Milling tool wear sample.
Tool blade image: 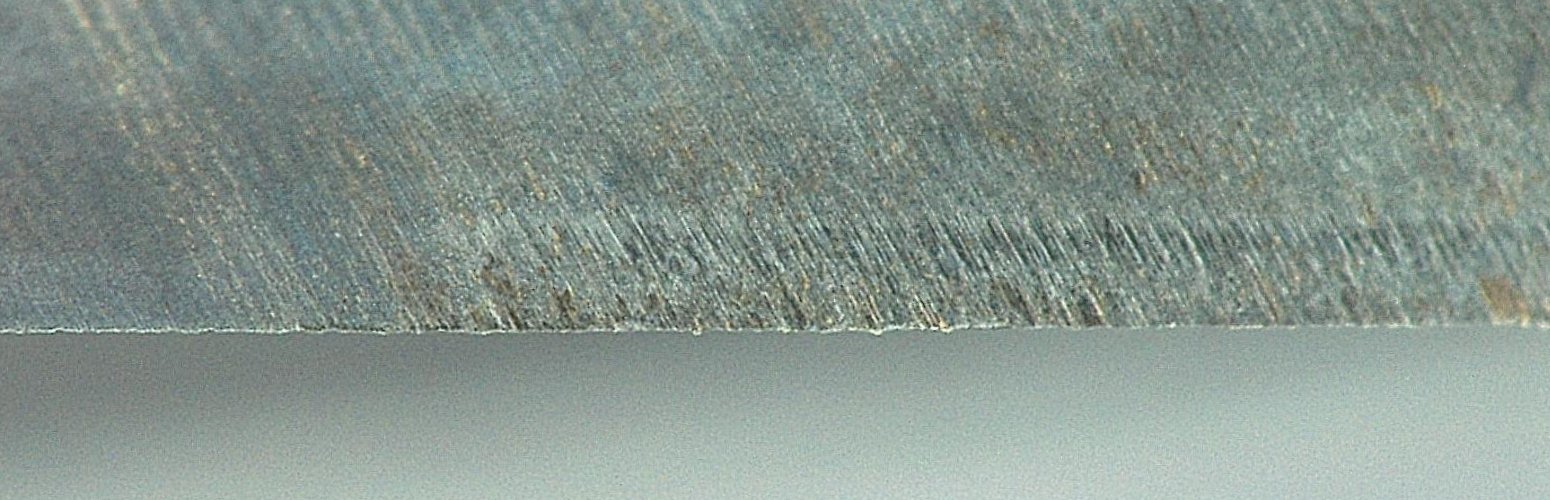
Chip image: 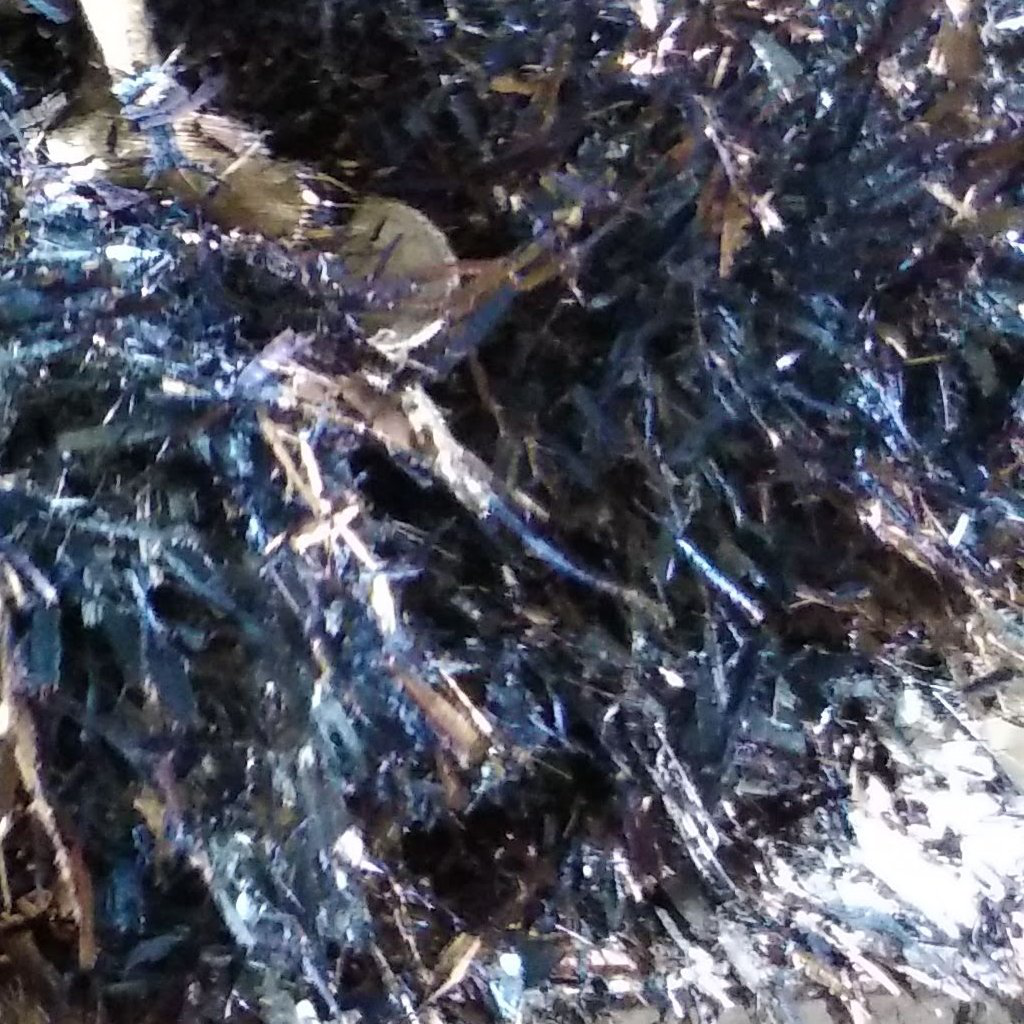
Workpiece image: 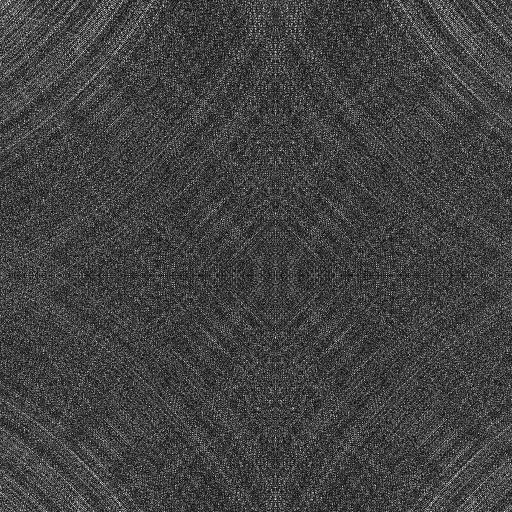
Tool wear state: sharp
Gaps: 0
Flank wear: 33.67
Overhang: 16.02
Force-signal Mel-spectrograms (X, Y, Z axes): 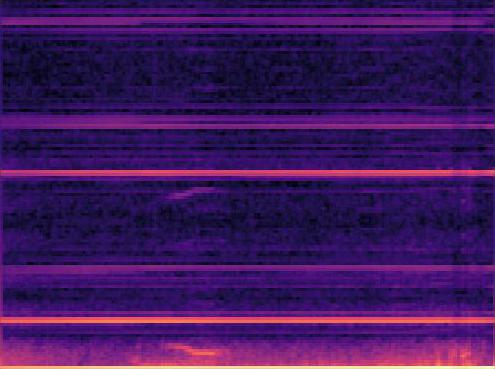 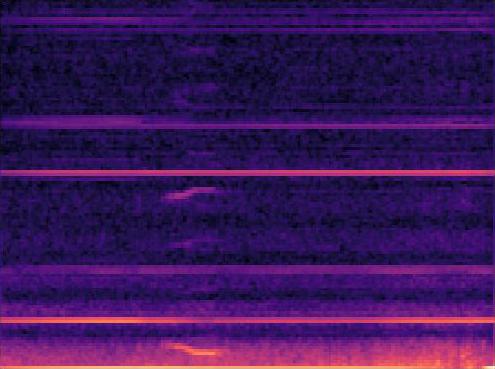 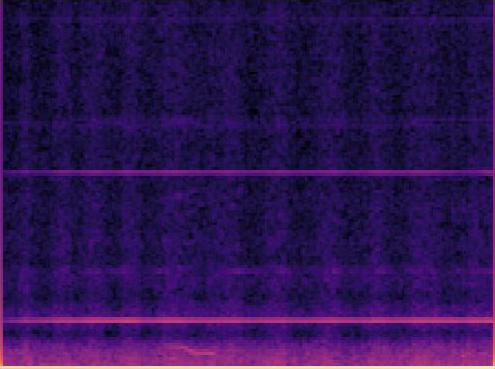
Force-signal scalograms (X, Y, Z axes): 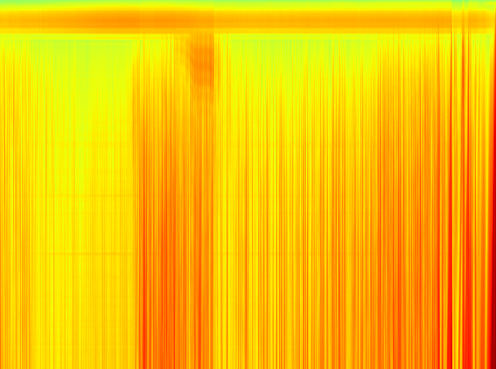 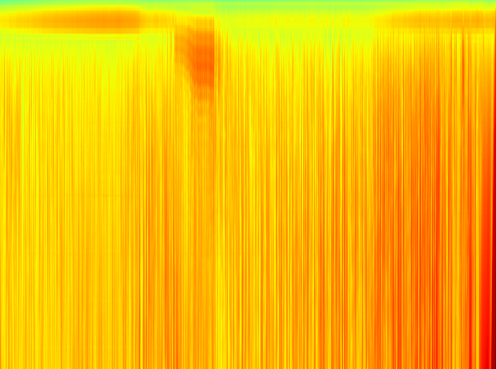 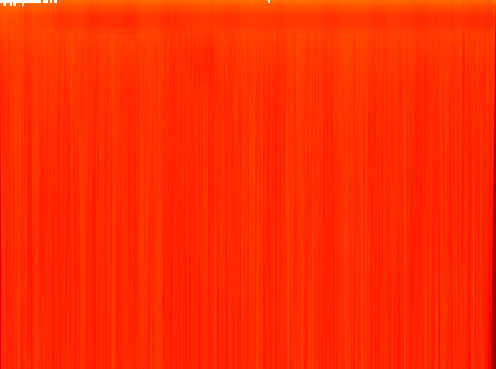
Force phase: initial_break_in_wear